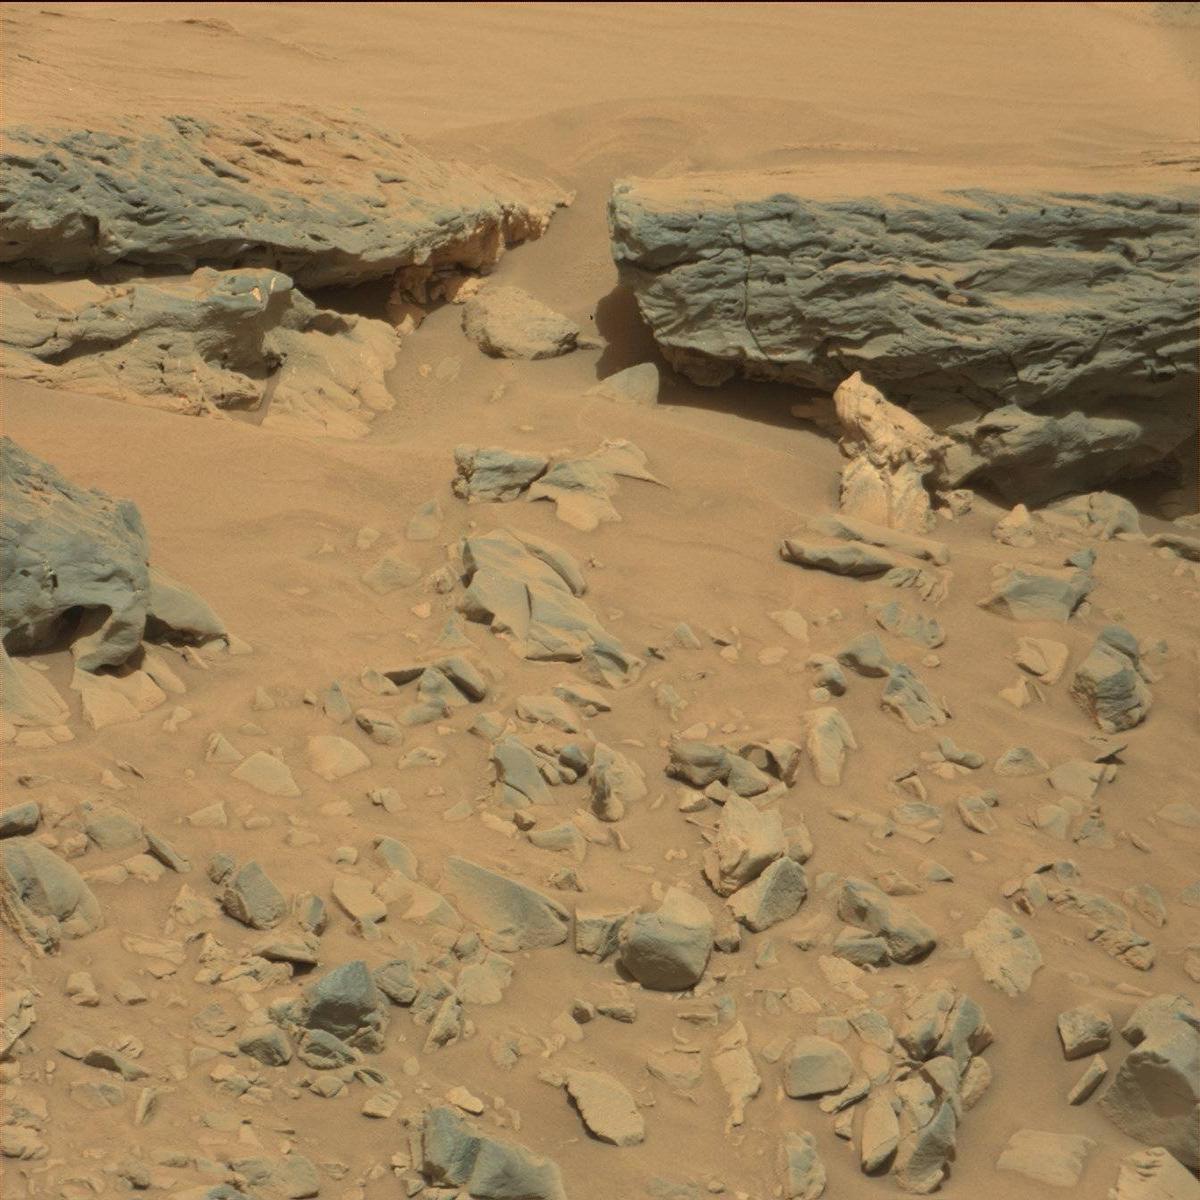
Terrain classes present: Bedrock, Ridge, Sand / Soil